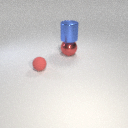
large red metal sphere below large blue metal cylinder